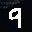
Label: 9